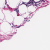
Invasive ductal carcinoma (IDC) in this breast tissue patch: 0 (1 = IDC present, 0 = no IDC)